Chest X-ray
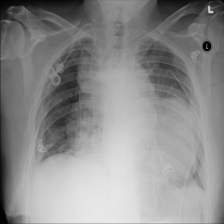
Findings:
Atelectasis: negative
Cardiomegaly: negative
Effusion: negative
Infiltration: negative
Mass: positive
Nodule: negative
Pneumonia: negative
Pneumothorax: negative
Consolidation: negative
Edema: negative
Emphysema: negative
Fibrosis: negative
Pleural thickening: negative
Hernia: negative